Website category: camera
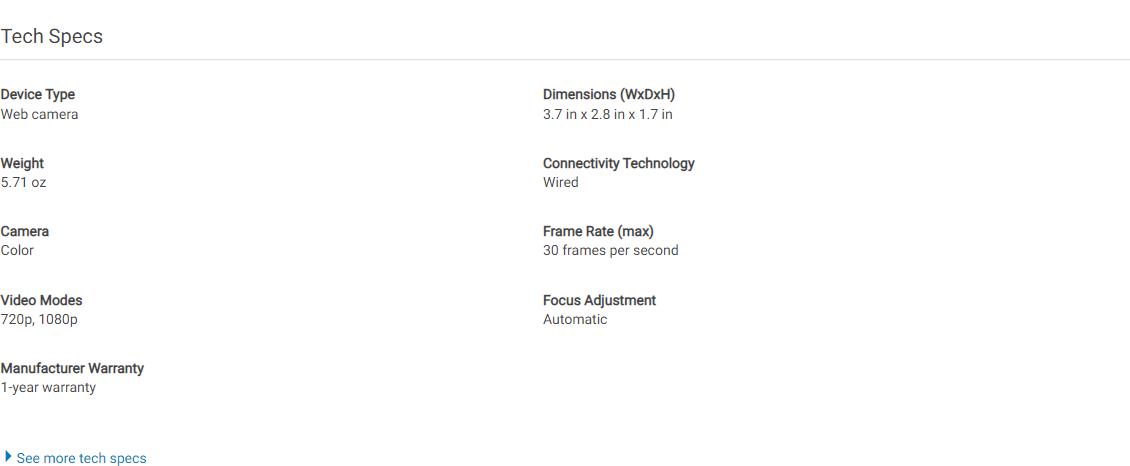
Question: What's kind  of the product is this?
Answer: Web camera

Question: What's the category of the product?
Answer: Web camera

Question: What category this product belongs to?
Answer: Web camera

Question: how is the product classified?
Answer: Web camera

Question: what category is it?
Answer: Web camera

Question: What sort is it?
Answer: Web camera

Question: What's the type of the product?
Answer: Web camera

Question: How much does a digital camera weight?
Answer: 5.71 oz

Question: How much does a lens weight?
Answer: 5.71 oz

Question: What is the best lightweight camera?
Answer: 5.71 oz

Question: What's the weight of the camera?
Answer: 5.71 oz

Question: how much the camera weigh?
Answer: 5.71 oz

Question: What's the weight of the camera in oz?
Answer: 5.71 oz

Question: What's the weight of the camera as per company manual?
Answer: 5.71 oz

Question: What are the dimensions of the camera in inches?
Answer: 3.7 in x 2.8 in x 1.7 in

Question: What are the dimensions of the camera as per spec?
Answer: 3.7 in x 2.8 in x 1.7 in

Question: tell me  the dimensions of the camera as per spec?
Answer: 3.7 in x 2.8 in x 1.7 in

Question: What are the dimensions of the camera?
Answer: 3.7 in x 2.8 in x 1.7 in

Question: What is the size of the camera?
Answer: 3.7 in x 2.8 in x 1.7 in

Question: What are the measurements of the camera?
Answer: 3.7 in x 2.8 in x 1.7 in

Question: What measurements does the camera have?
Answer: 3.7 in x 2.8 in x 1.7 in

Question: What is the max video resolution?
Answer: Web camera

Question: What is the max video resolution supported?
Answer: Web camera

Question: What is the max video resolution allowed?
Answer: Web camera